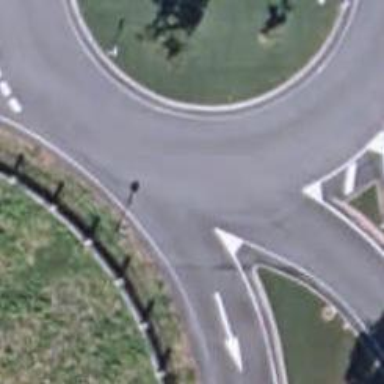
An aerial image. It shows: Roundabout on residential road.